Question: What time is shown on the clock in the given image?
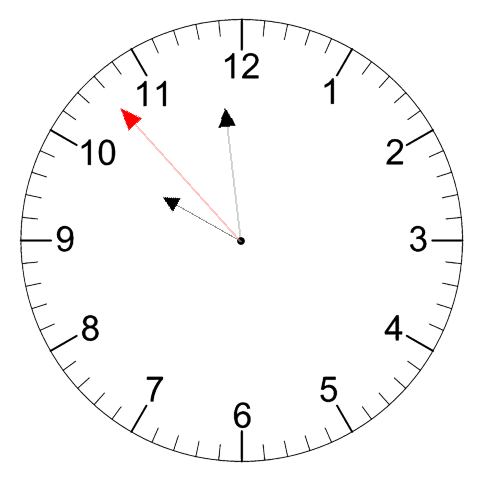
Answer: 09:58:53